Question: I am creating a simple button using bootstrap (html5 + cordova). It works in intel's app preview app, but when I install it on my Android it is not working.
- -
app.js
'''
function feedback() {
var bodyText = 'write your message here';
intel.xdk.device.sendEmail(bodyText, "amir329@icloud.com", "", true, "", "" );
}
'''
index.html
'''
<button onclick="feedback();">feedback</button>
'''
check images

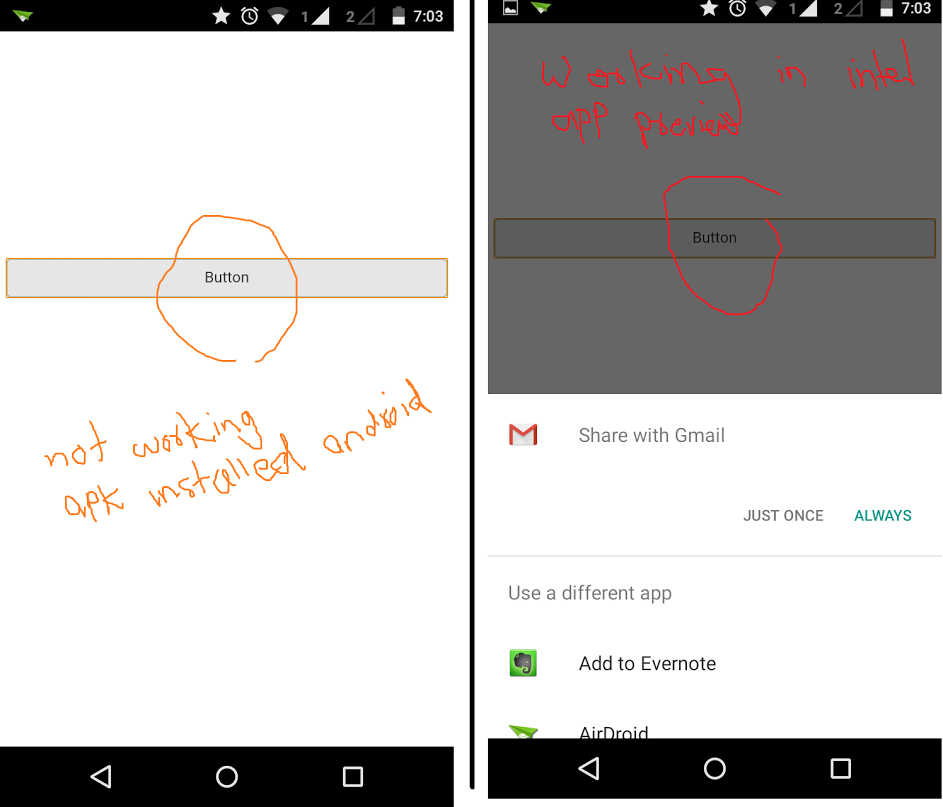
Answer: Problem solved. This guy has made a plugin which is working. and i am using it now.. <URL>